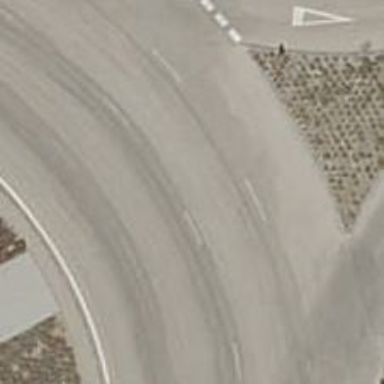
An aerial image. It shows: Roundabout on residential road.